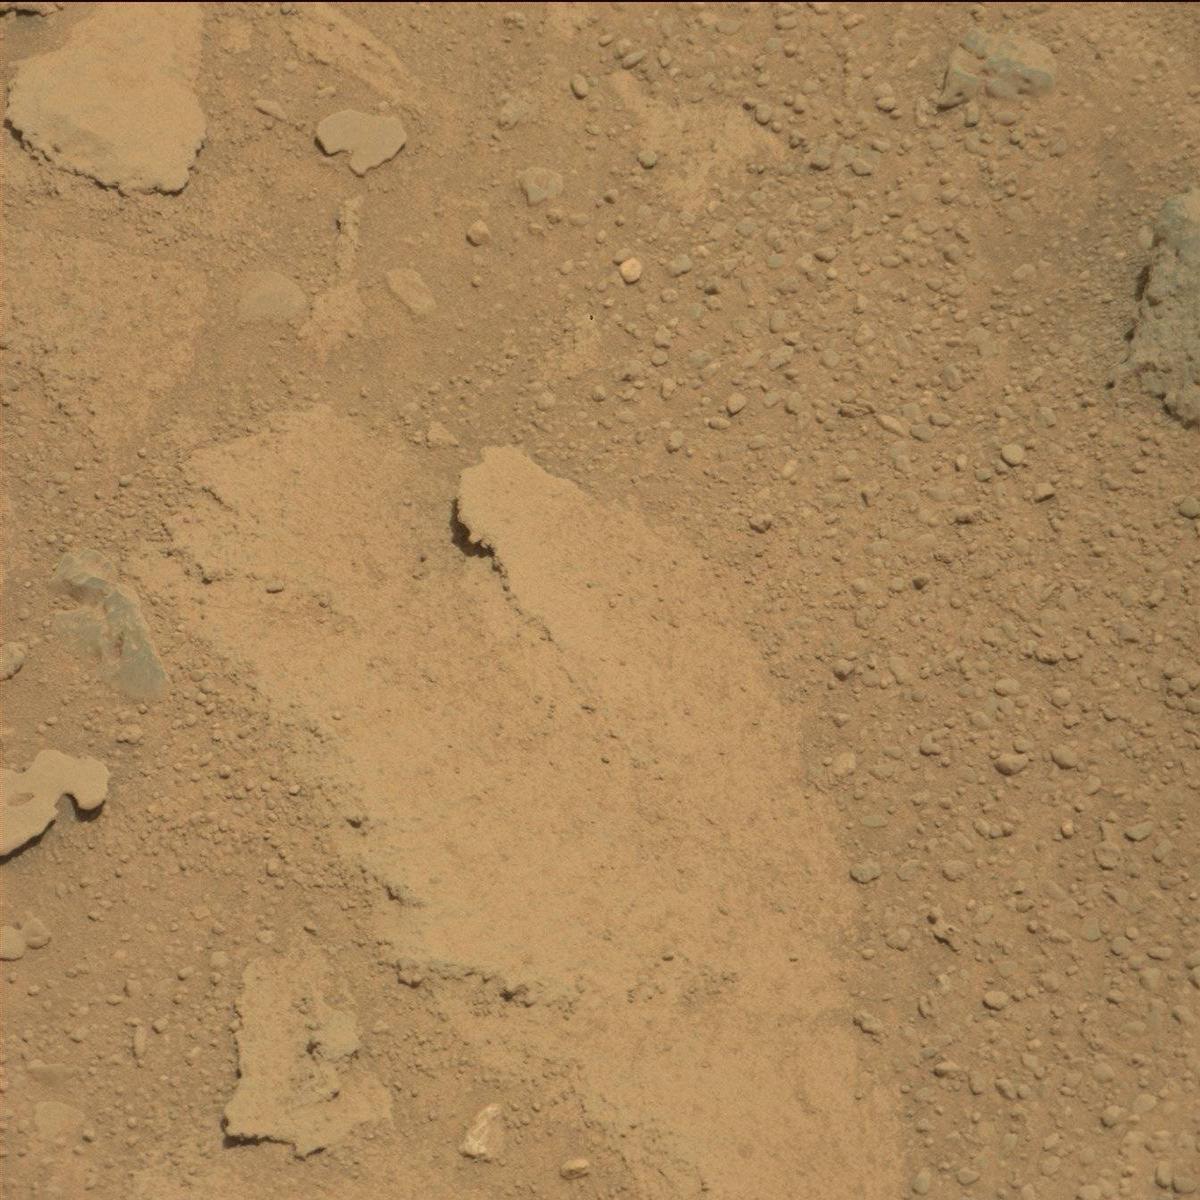
Terrain classes present: Bedrock, Sand / Soil